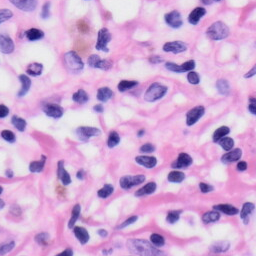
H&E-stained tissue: Skin